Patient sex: F
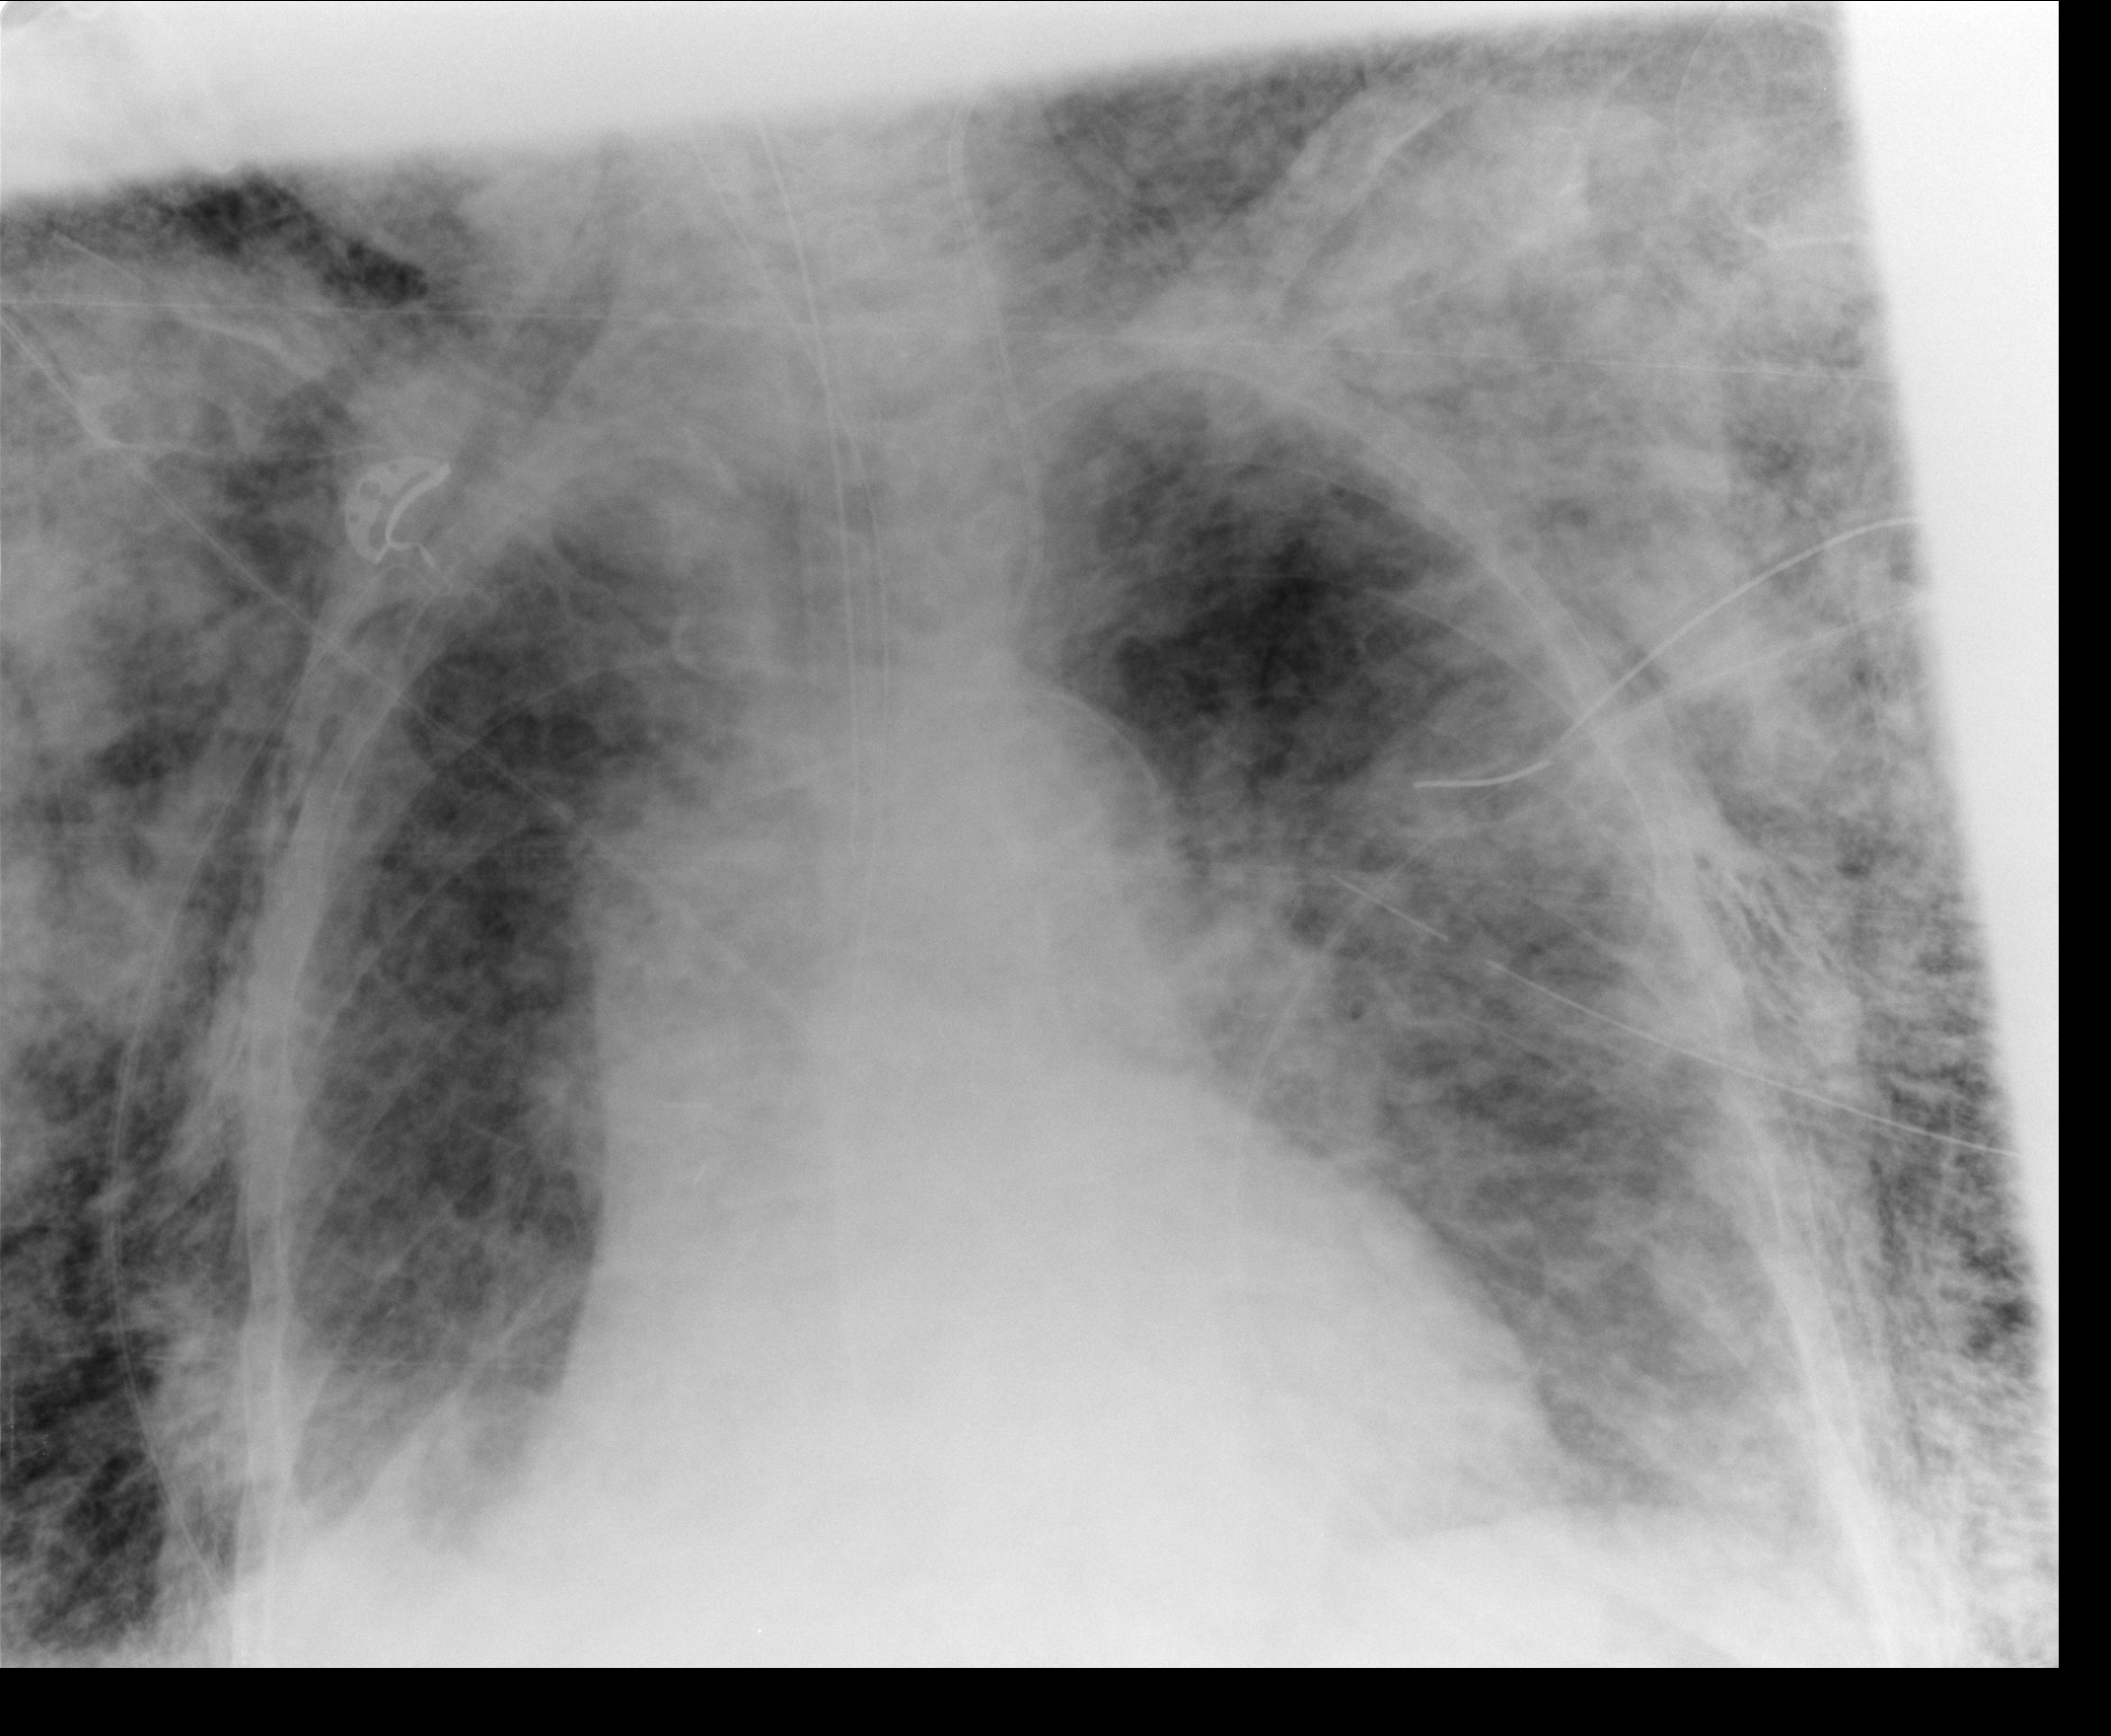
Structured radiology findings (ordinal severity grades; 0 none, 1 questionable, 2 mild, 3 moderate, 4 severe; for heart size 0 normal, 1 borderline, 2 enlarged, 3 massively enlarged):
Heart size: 0
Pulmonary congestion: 0
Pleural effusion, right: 1
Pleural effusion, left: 0
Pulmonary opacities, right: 0
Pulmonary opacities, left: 0
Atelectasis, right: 0
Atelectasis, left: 0